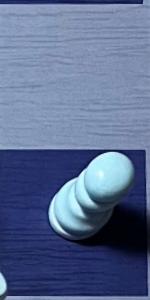
Label: Pawn_White